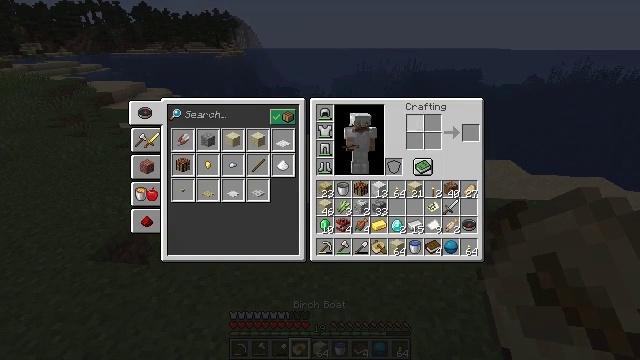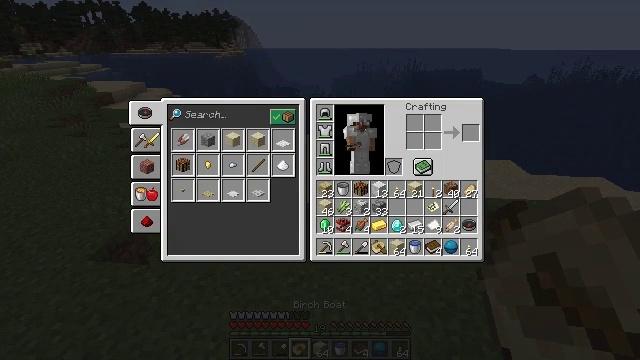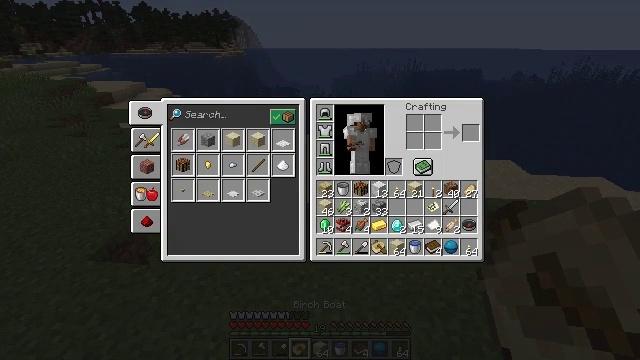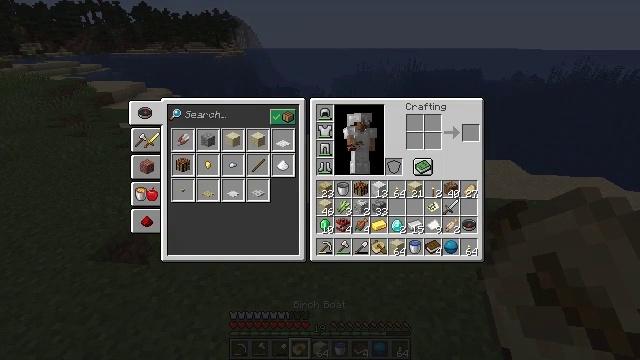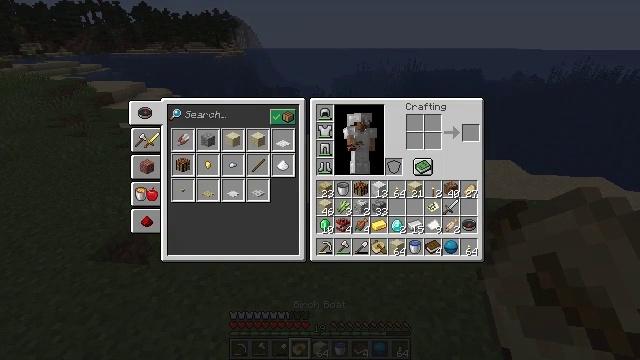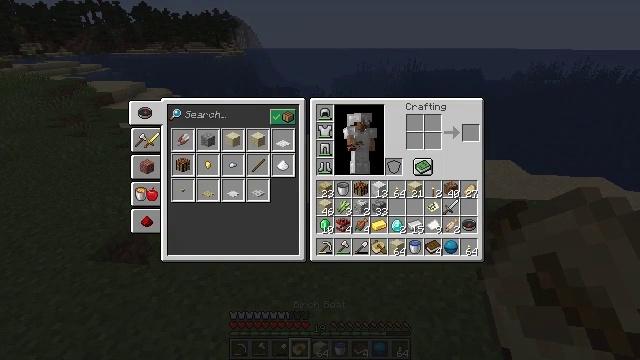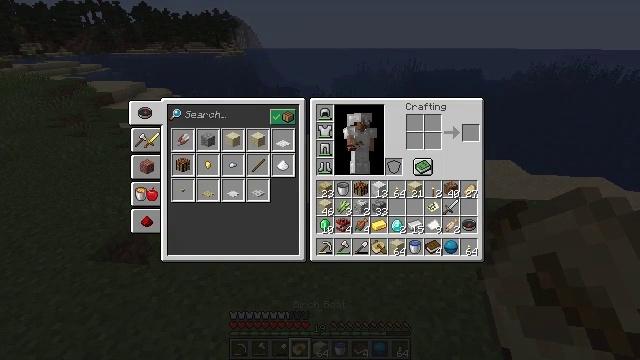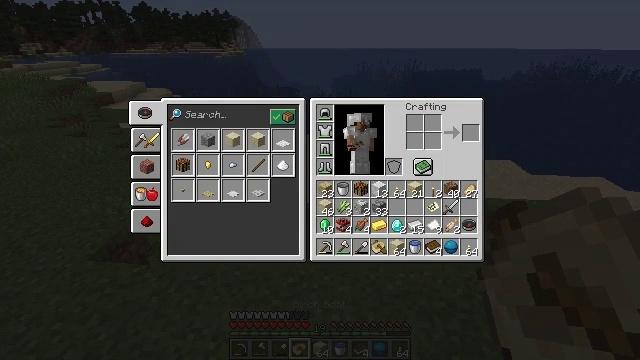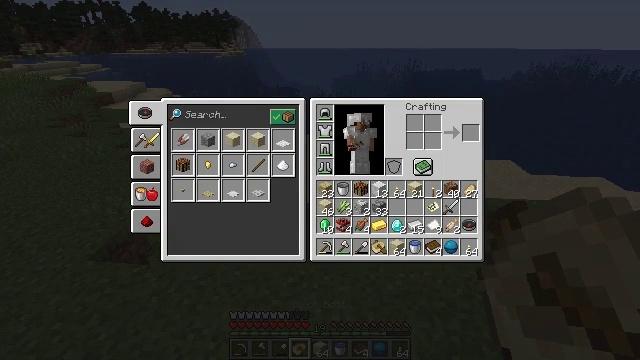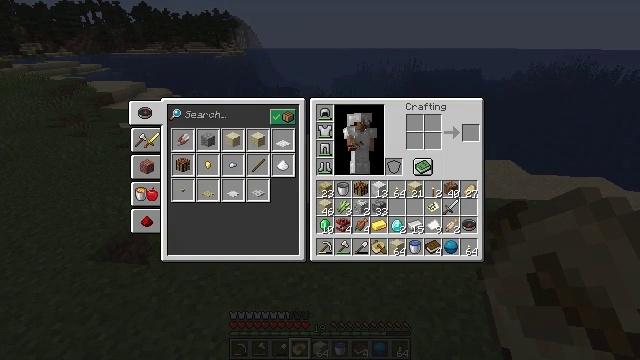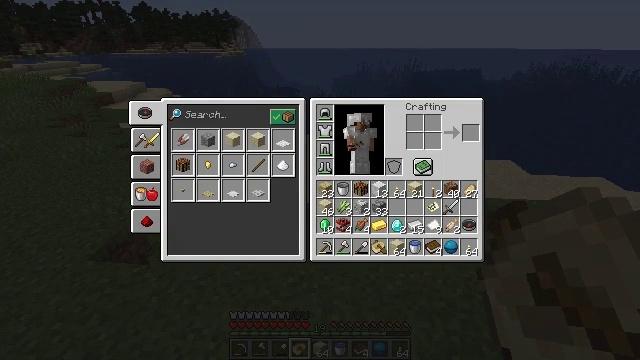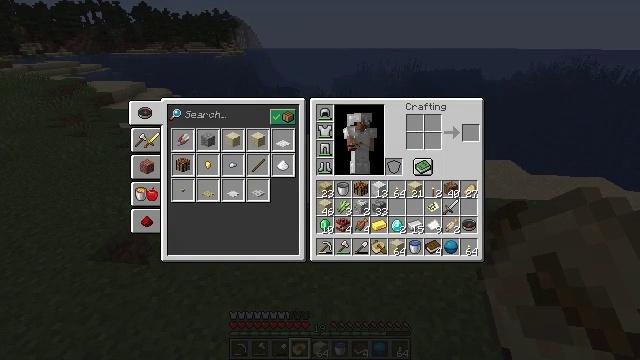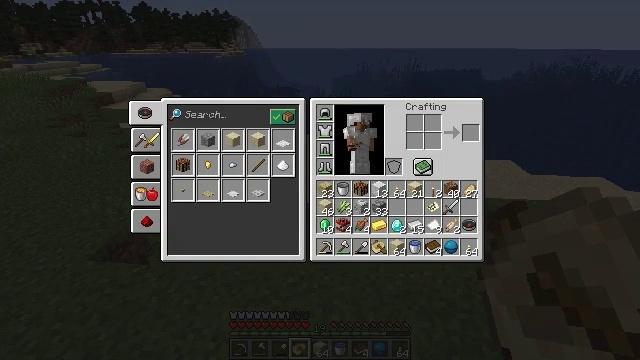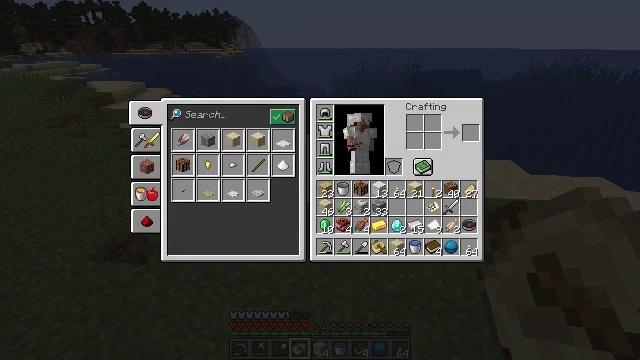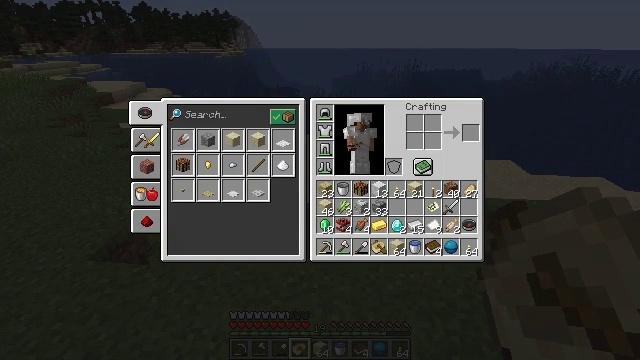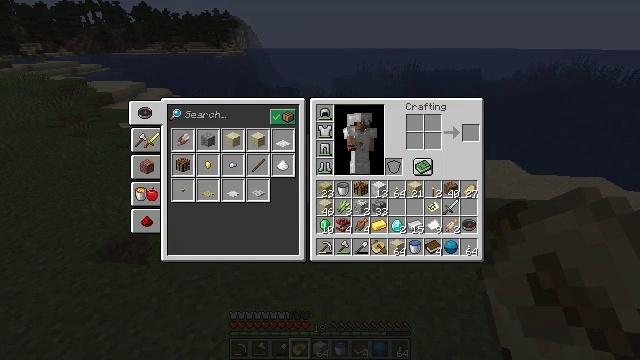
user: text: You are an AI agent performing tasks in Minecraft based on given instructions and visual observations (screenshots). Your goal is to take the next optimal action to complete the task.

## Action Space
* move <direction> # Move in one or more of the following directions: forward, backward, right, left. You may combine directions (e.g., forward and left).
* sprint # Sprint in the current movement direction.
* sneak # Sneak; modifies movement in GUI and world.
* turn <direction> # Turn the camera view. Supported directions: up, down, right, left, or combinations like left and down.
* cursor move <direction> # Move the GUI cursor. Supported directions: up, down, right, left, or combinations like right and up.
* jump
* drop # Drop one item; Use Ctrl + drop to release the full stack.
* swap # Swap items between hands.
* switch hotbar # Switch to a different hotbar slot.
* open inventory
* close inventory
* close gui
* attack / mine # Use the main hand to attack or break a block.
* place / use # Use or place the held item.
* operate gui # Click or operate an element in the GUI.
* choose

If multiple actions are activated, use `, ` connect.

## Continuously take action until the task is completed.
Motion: motion action
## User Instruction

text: Drop a filled map.
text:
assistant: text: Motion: cursor move right
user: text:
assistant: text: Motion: cursor move right
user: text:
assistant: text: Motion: no_op
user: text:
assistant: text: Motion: no_op
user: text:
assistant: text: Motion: no_op
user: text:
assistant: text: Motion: no_op
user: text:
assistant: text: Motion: no_op
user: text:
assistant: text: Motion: no_op
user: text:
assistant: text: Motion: no_op
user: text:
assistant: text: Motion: no_op
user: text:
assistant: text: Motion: no_op
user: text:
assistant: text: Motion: no_op
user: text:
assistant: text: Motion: no_op
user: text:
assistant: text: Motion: no_op
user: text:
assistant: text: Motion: no_op
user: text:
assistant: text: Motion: no_op
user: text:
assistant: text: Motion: no_op
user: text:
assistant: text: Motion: no_op
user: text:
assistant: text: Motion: no_op
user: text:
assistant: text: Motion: no_op
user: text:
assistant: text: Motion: no_op
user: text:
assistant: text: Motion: no_op
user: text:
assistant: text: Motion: no_op
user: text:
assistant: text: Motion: no_op
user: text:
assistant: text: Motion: no_op
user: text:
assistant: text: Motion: no_op
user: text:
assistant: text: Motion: no_op
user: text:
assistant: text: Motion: no_op
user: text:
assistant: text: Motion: no_op
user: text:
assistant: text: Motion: no_op